Question: I have txt file all separated by a space, I know how to read in the file, but I don't know how to place the data into the array
this is the code :
'''
public static void main(String[] args) throws IOException
{
ArrayList<String> list=new ArrayList<>();
try{
File f = new File("C:\Users\Dash\Desktop\itemsset.txt");
FileReader fr = new FileReader(f);
BufferedReader br = new BufferedReader(fr);
String line = br.readLine();
String array[][] = null ;
try {
while ((line = br.readLine()) != null) {
}
br.close();
fr.close();
}
catch (IOException exception) {
System.out.println("Erreur lors de la lecture :"+exception.getMessage());
}
}
catch (FileNotFoundException exception){
System.out.println("Le fichier n'a pas ete trouve");
}
}
'''
Description below :

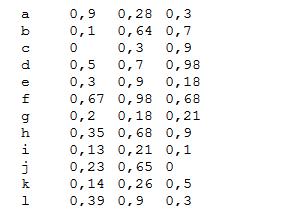
Answer: > I have txt file all separated by a space
Read each line, and split it by white space. First, you can construct your file path using the 'user.home' system property and relative paths. Something like,
'''
File desktop = new File(System.getProperty("user.home"), "Desktop");
File f = new File(desktop, "itemsset.txt");
'''
Then use a <URL> and read each line into a 'List<String[]>' like
'''
List<String[]> al = new ArrayList<>();
try (BufferedReader br = new BufferedReader(new FileReader(f))) {
String line;
while ((line = br.readLine()) != null) {
al.add(line.split("\s+"));
}
} catch (IOException exception) {
System.out.println("Exception: " + exception.getMessage());
exception.printStackTrace();
}
'''
Then you can convert your 'List<String<URL> like
'''
String[][] array = al.toArray(new String[][] {});
System.out.println(Arrays.deepToString(array));
'''